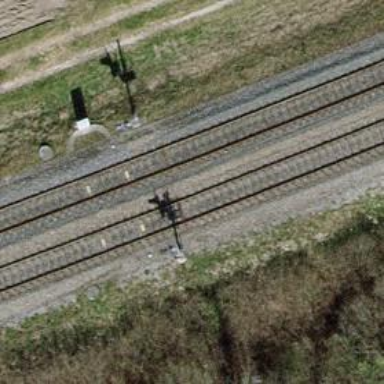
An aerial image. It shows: Railway signal.